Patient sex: F
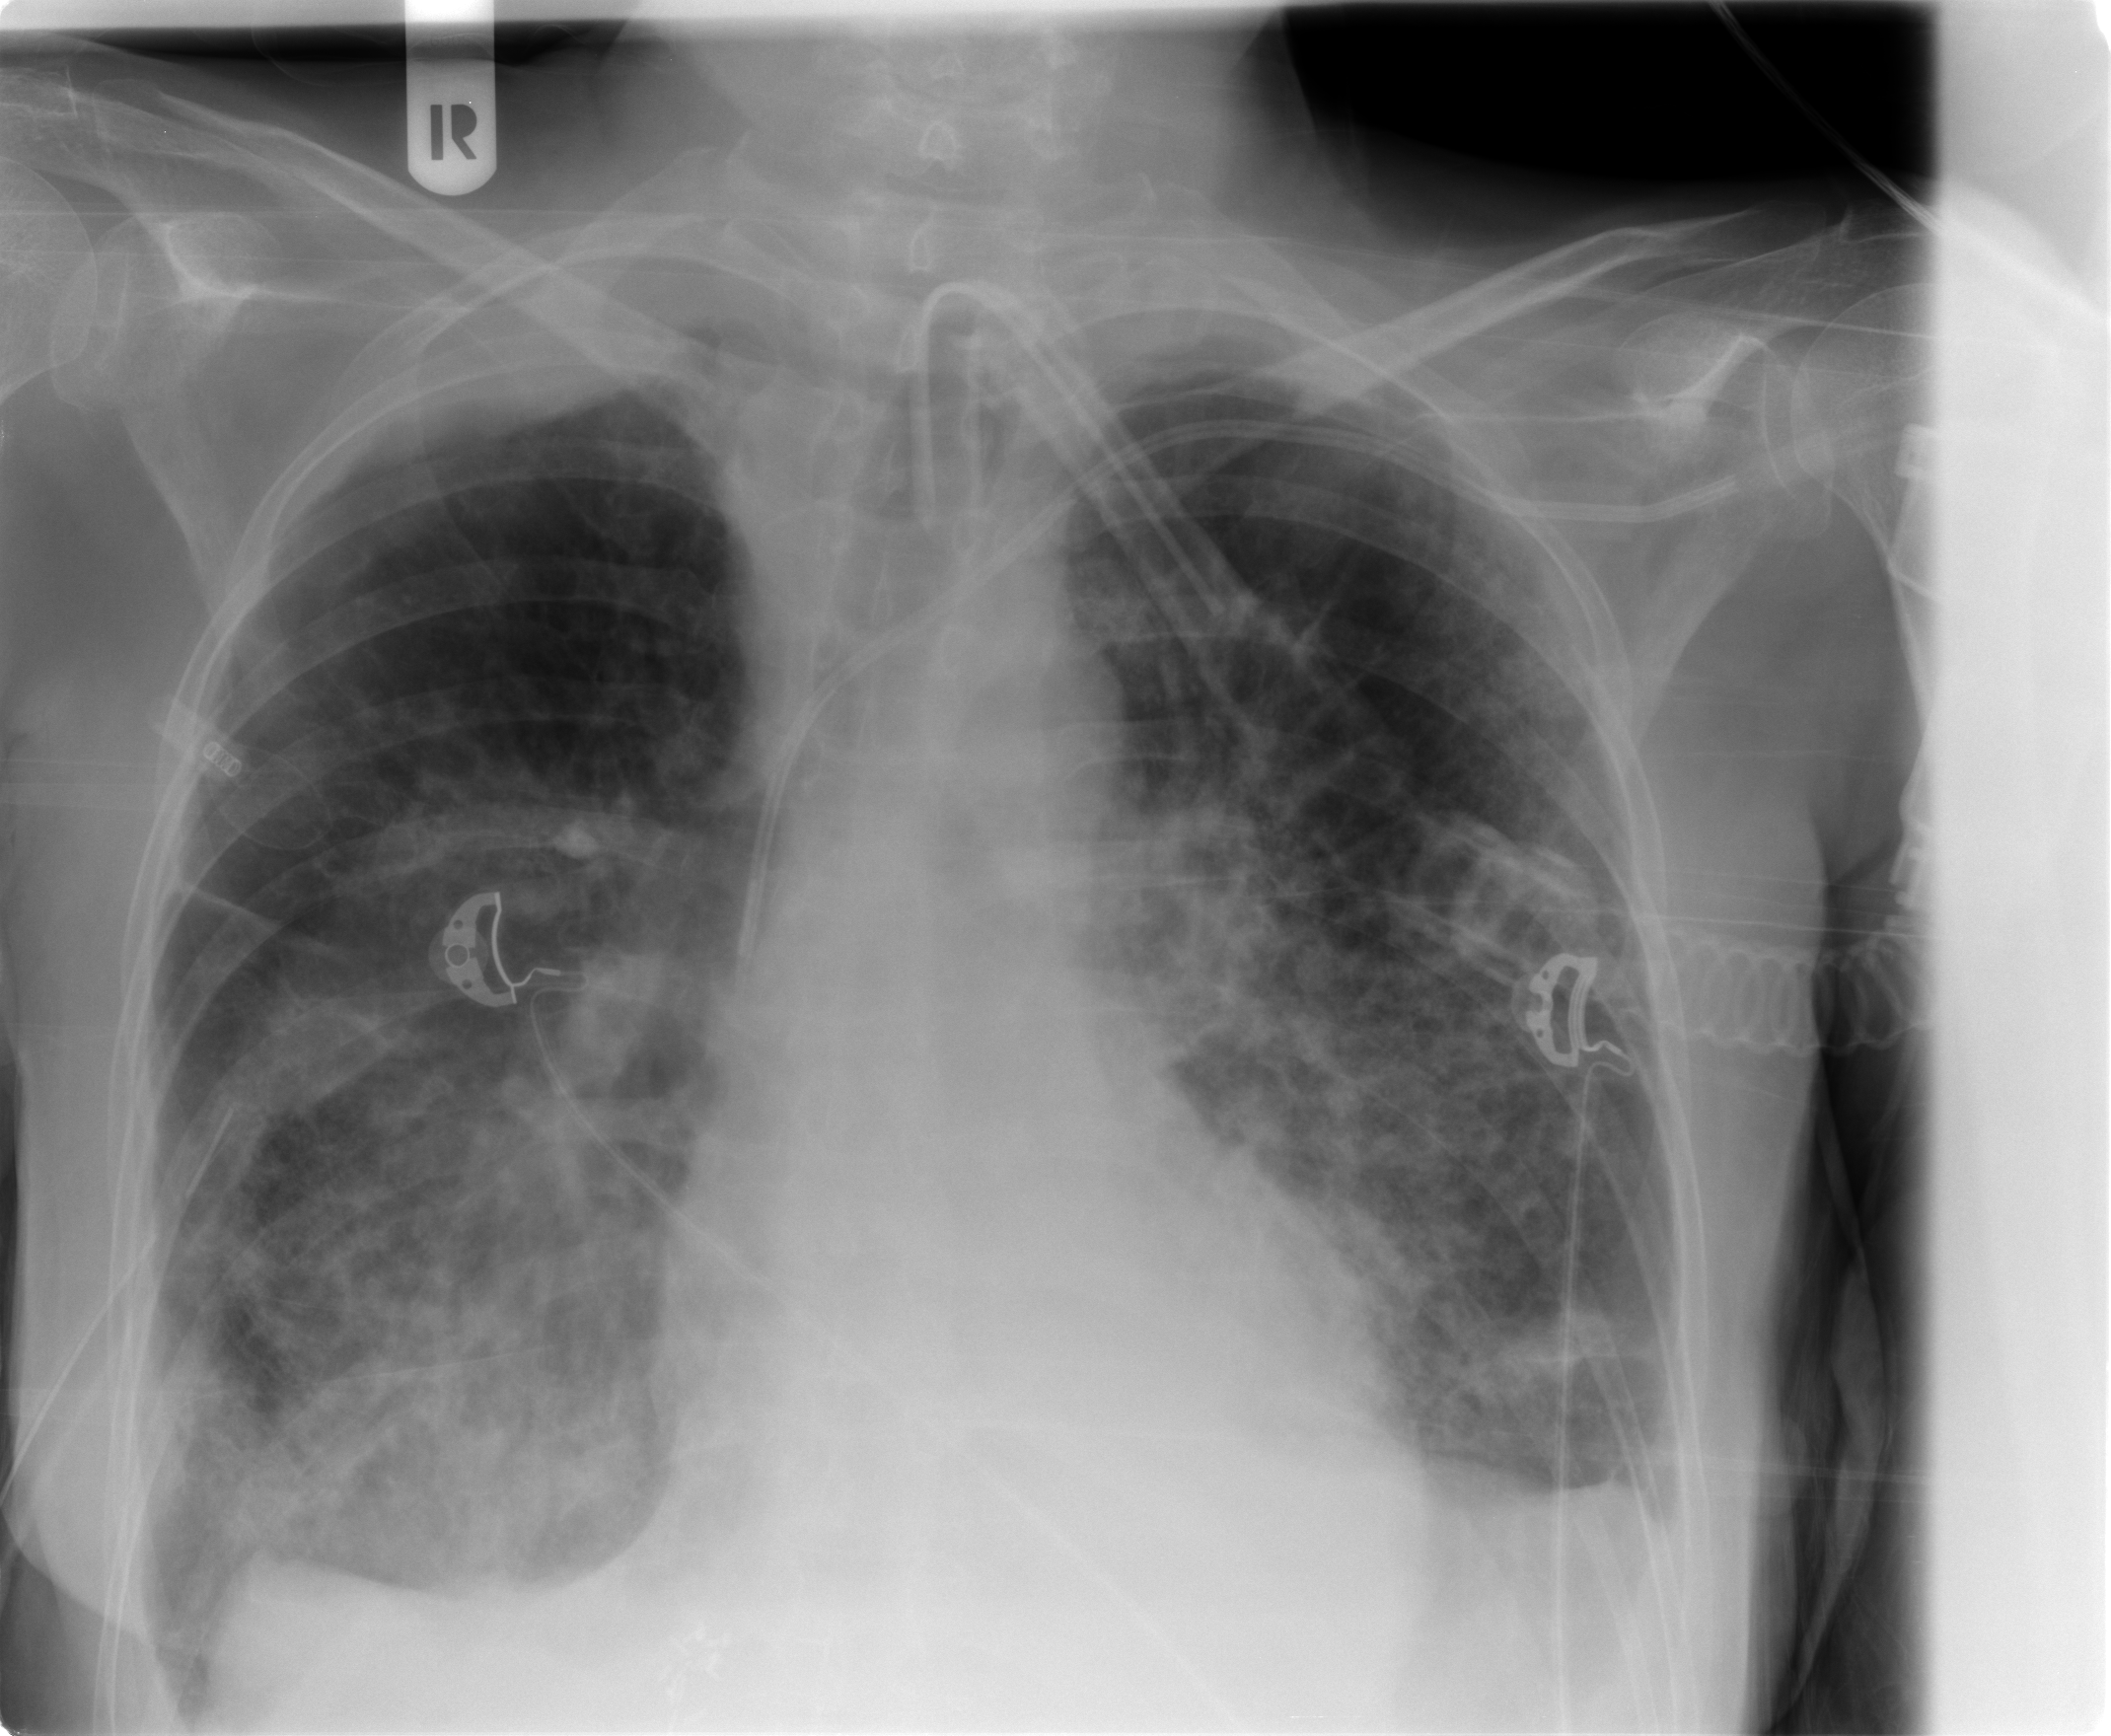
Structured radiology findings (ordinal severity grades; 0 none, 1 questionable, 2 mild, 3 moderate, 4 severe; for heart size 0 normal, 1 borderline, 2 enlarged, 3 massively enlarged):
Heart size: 0
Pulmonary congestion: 2
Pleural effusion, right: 2
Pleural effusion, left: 2
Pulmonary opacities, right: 2
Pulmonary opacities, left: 3
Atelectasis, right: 3
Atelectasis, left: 2